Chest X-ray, PA view. Patient: 22 years old, sex M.
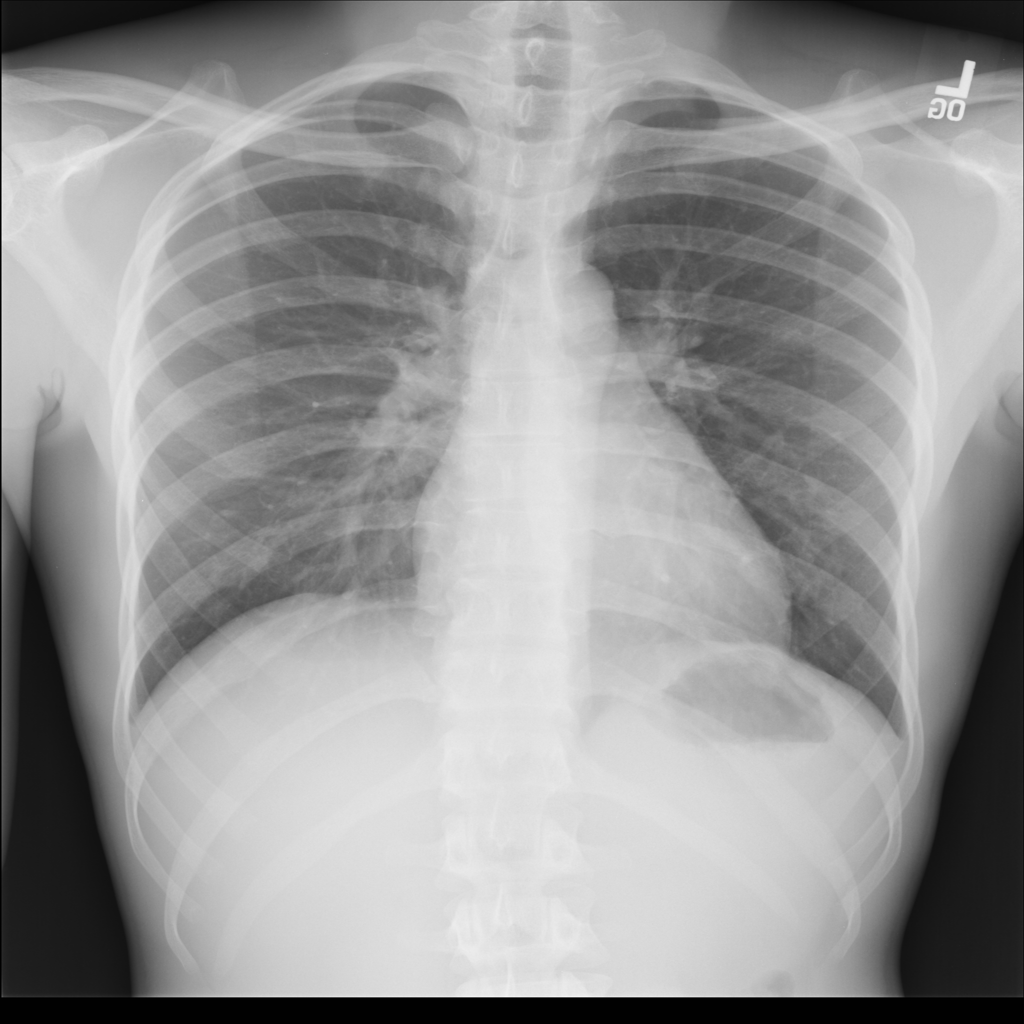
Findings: No Finding